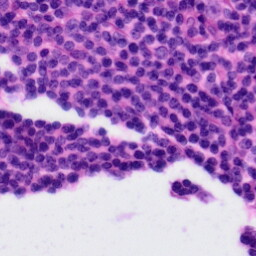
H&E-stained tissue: Tonsil